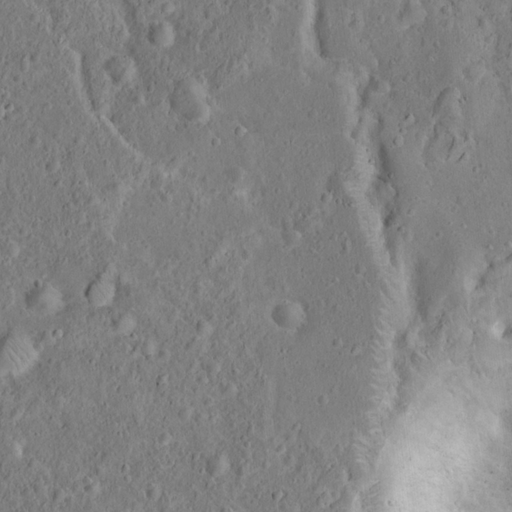
Classes present: Background, Cone